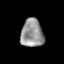
Tissue: lung
Cell type: Epithelial cells
Senescence score: 0.2333
Nuclear area (px): 625
Mean DAPI intensity: 148.48